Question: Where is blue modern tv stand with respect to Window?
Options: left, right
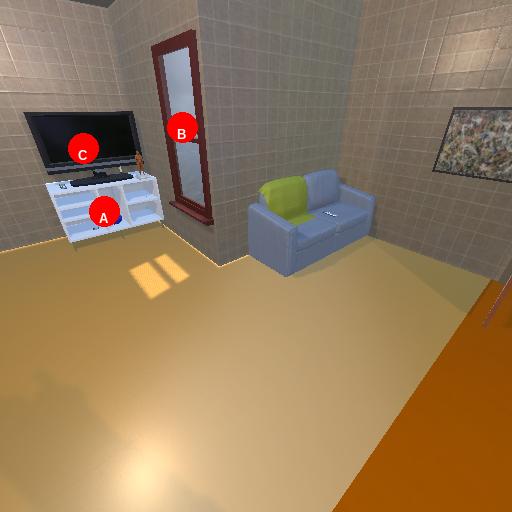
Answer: left